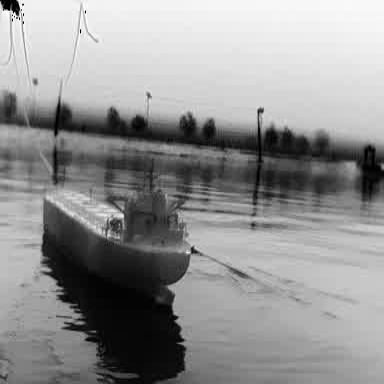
There is a liner in the infrared image.